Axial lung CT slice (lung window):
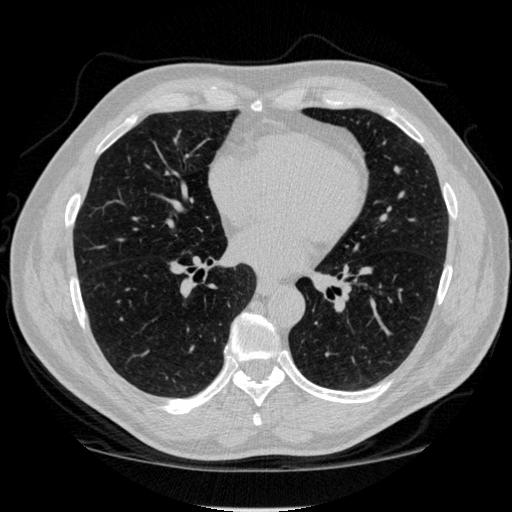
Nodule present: no